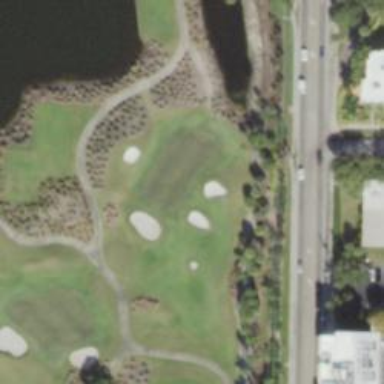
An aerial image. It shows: Golf hole.